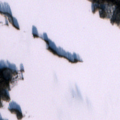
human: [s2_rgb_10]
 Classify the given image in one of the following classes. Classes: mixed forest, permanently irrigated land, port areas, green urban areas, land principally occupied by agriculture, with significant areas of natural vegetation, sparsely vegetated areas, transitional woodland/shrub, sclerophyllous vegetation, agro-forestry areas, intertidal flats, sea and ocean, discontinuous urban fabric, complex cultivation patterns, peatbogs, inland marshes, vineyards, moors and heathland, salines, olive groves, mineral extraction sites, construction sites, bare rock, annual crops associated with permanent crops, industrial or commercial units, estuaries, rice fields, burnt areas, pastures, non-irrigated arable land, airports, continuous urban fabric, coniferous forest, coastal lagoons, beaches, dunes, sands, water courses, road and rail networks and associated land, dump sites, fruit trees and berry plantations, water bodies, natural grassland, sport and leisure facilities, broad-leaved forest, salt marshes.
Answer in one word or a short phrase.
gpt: coniferous forest, mixed forest, water bodies